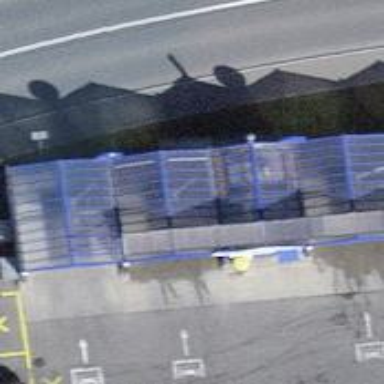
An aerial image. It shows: Building housing car wash facility.